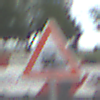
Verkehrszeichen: Bahnuebergang
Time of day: MorningAfternoon
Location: Outdoor (RoadRail)
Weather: PartlyCloudy
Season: NotSpecified
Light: Natural